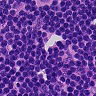
Metastatic tissue present: no